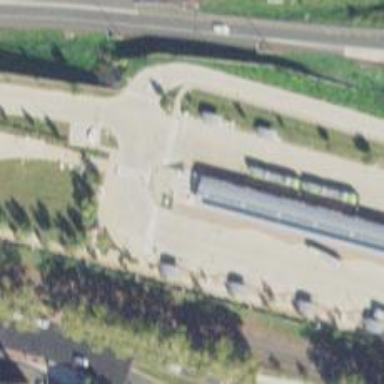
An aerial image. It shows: Busway road.